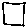
Label: square